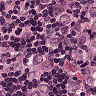
Metastatic tissue present: yes